Question:
We were like migrating and old application to a new architecture. The two files shown in notepad are DAT files. The first file was created by the old application. The second one was created by the "new implementation".
A little history behind the new implementation: These applications (in the "new implementation") are supposed to be hosted in a web farm environment. There was a specific application called the - this is the application responsible for the creation to the files shown below. I had used visual studio's pre-processed text templates to generate the DAT files. At the time there was no web service involved. But later we decided that the creation of such files needs to be centralized.
So we exposed a web service to do this.
Essentially there was no change in logic. I still used the pre-processed templates. But the output of this template was transmitted over the web to the web service. After which the files started appearing like as shown in the 2nd image.
There was no problem before the centralization. So what has happened here? How can I make the DAT file (in the new implementation) look the same as in the old?
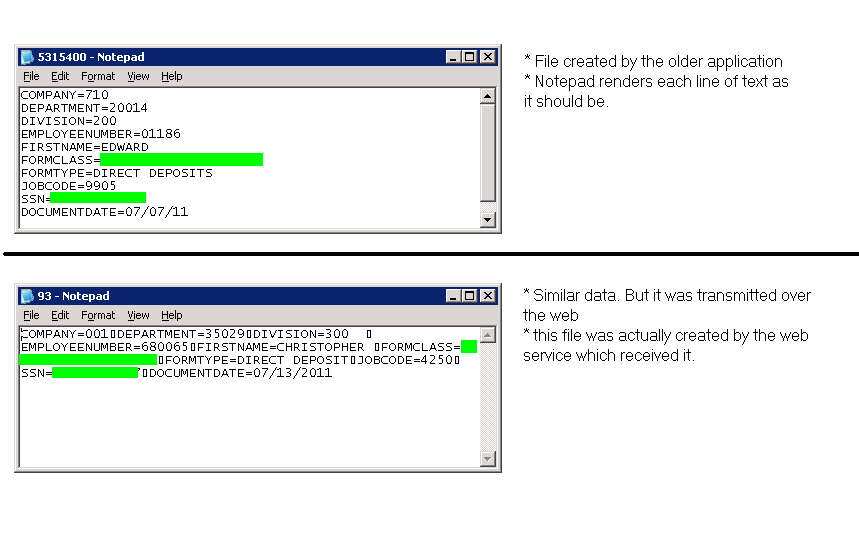
Answer: This looks like a a carriage return issue. I guess the web service use a UNIX server with Unix style line feeds, and the other file comes from a windows?
In that case, you'll just have to change endlines into CRLF.
Unix systems use LF (0x0A), when Windows system require CR (0x0D) followed with LF (0x0A), so simply replace LF with CRLF, if it is your issue.